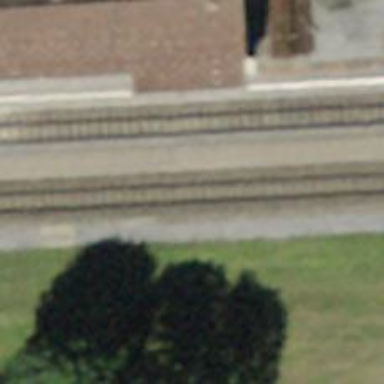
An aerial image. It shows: Railway stop with public transport stop position.